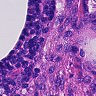
Metastatic tissue present: no